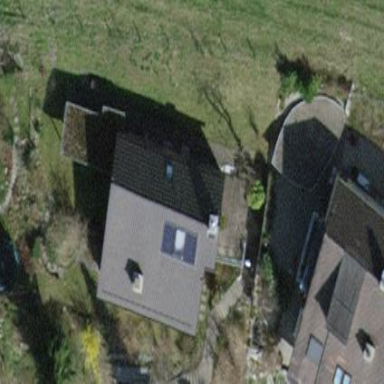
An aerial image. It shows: Detached building.